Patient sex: M
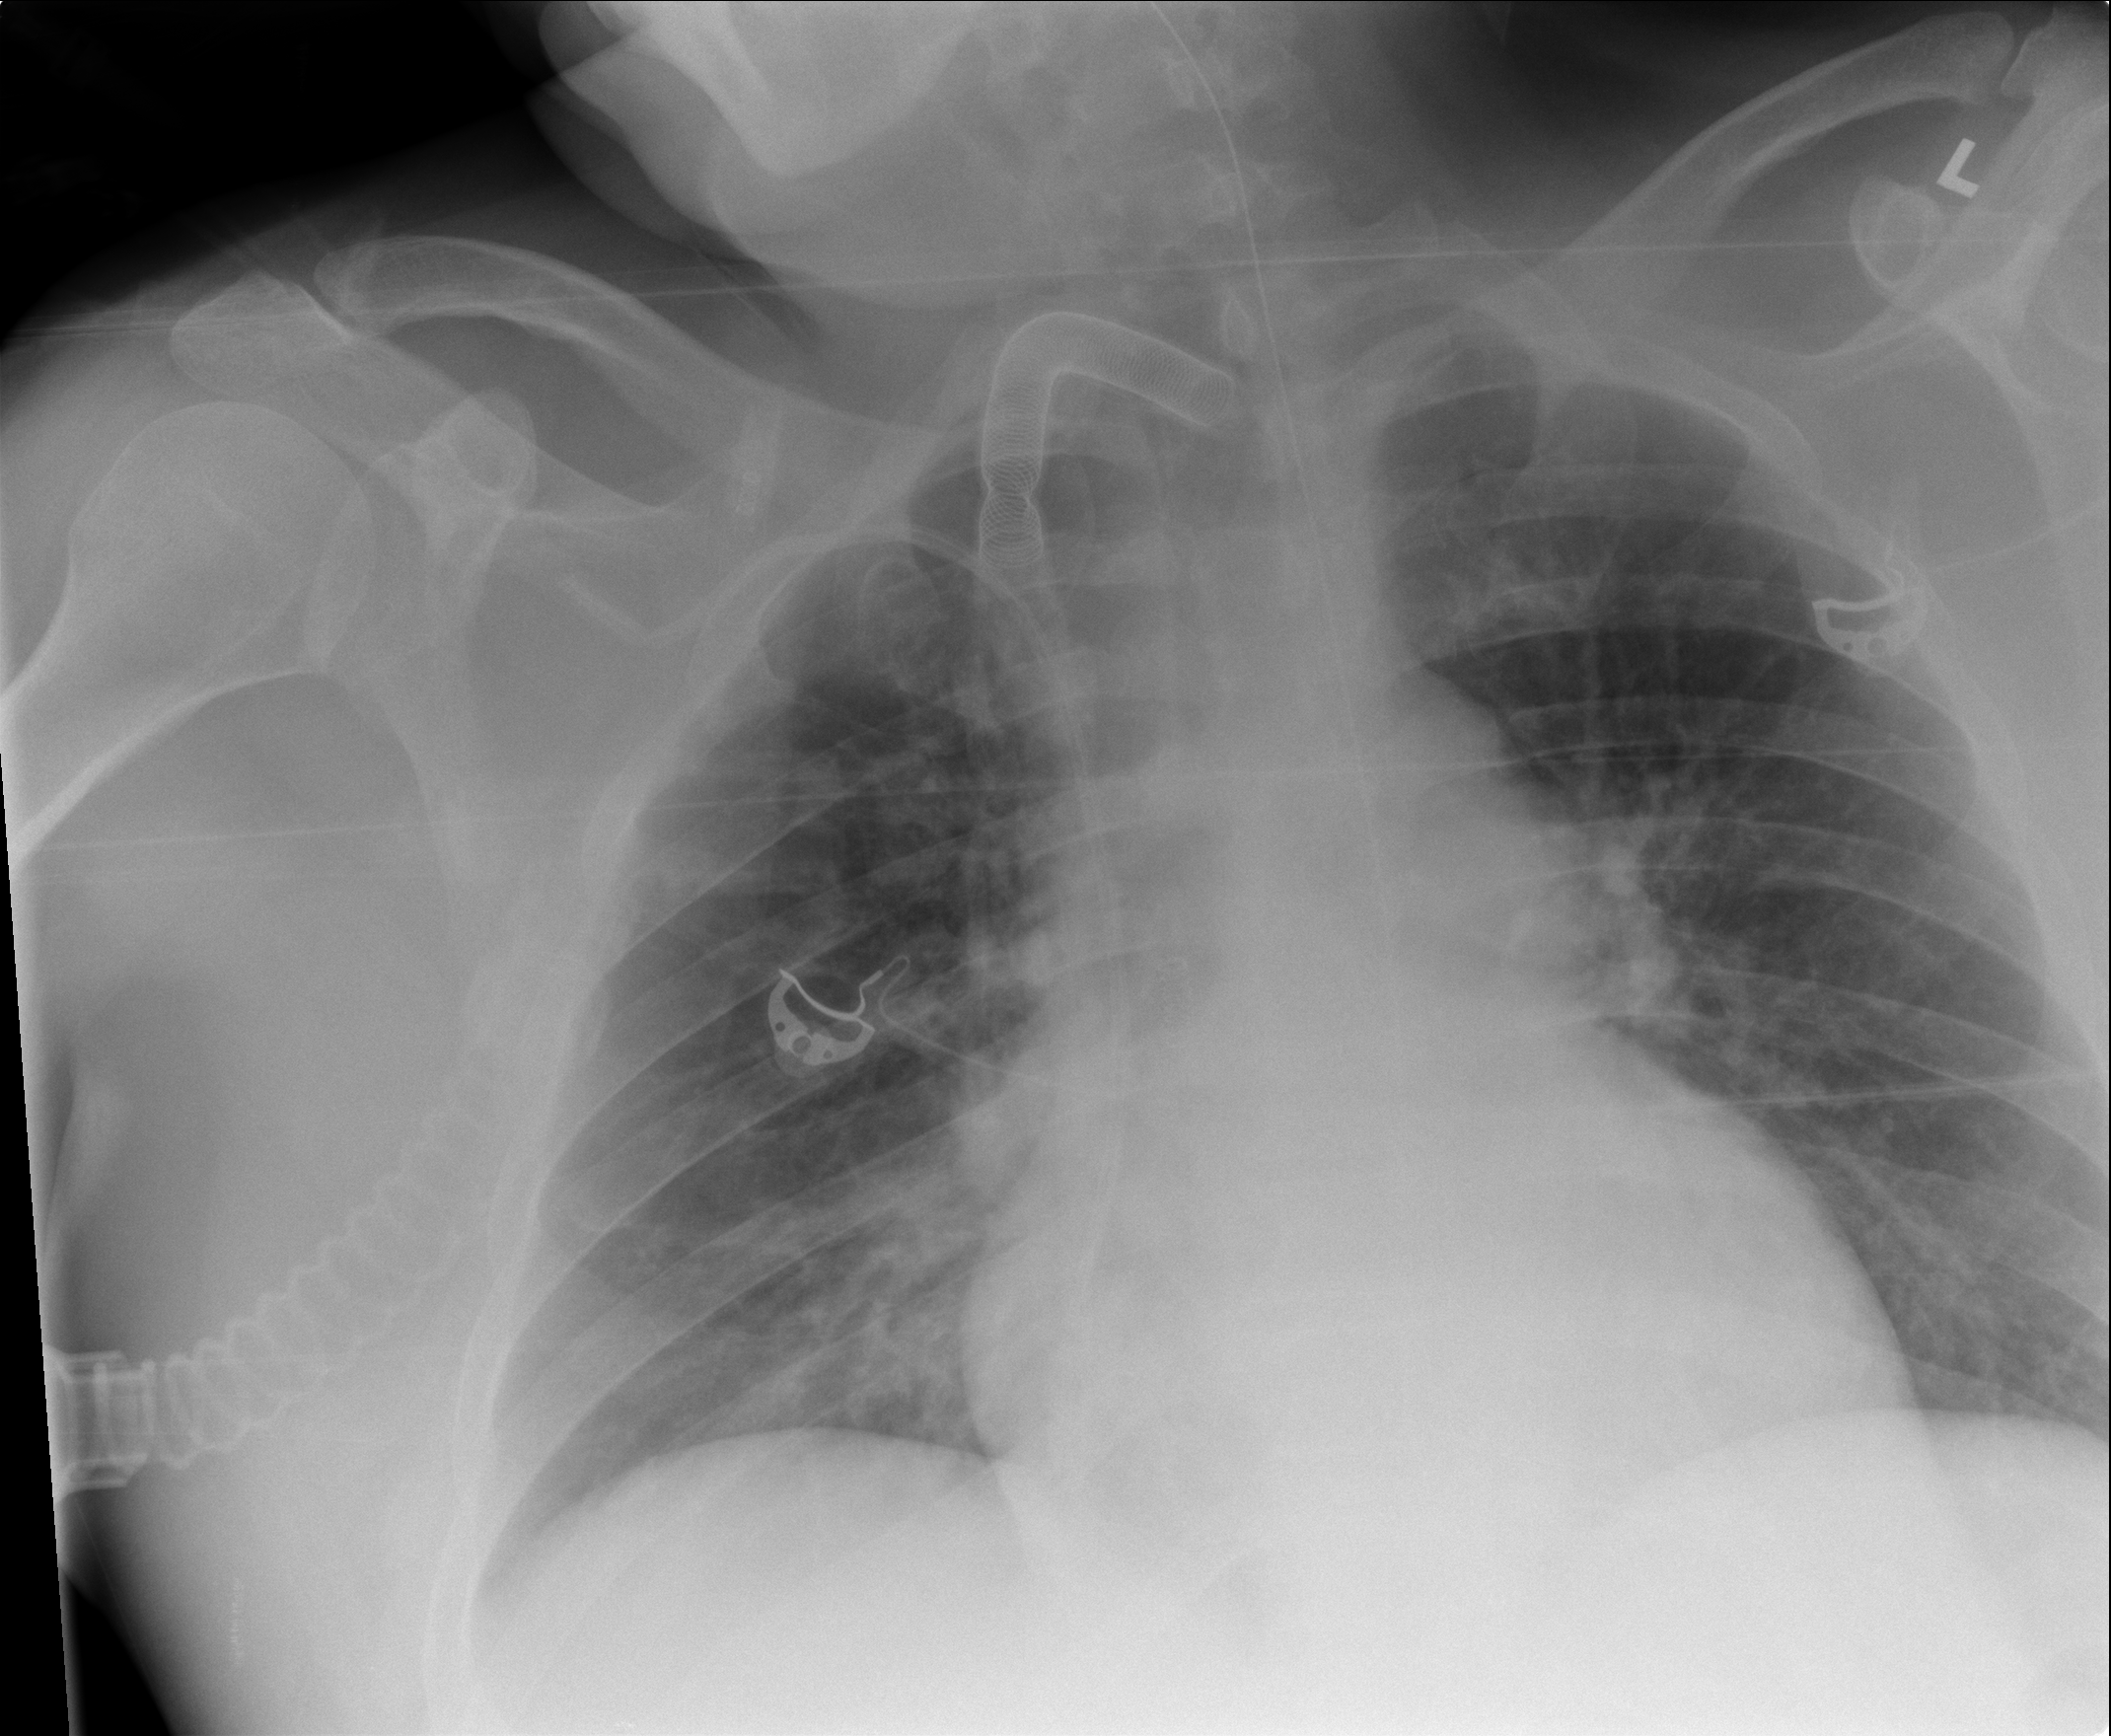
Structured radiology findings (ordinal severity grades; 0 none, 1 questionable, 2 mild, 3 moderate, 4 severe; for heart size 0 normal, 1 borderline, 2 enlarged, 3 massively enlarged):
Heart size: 2
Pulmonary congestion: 2
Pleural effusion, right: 0
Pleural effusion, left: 0
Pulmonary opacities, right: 0
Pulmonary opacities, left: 0
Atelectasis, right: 0
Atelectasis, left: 0